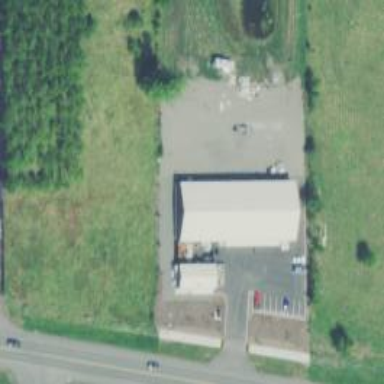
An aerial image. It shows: Veterinary facility.